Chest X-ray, PA view. Patient: 48 years old, sex M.
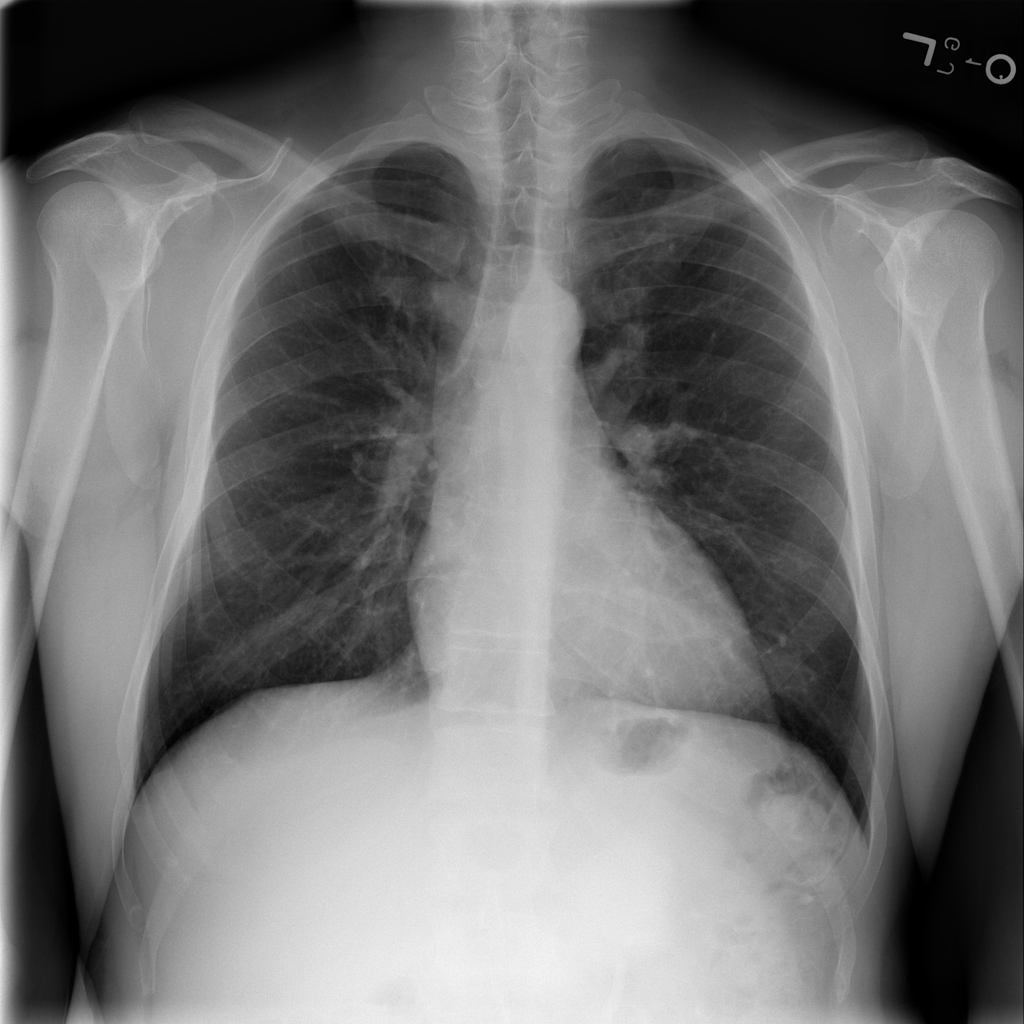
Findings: No Finding